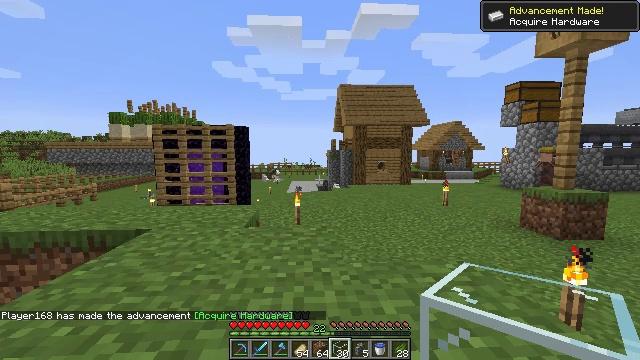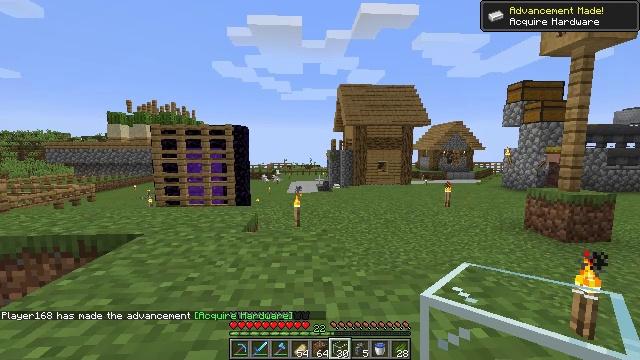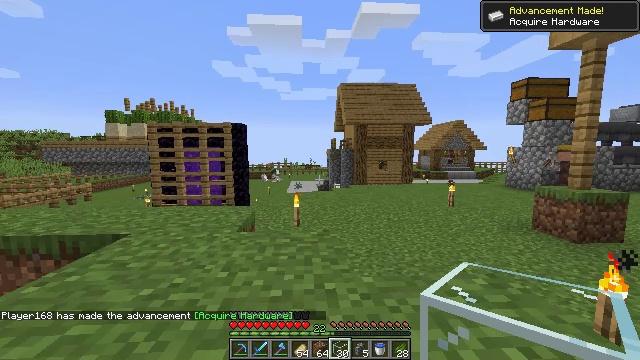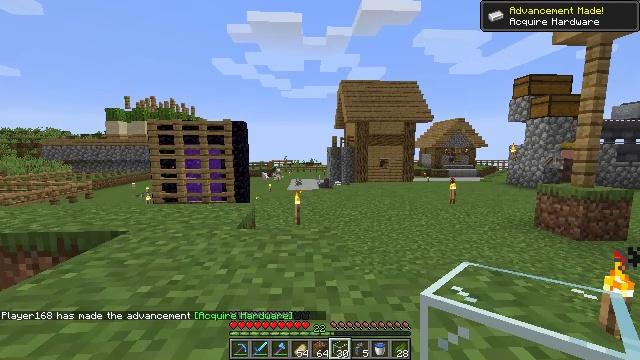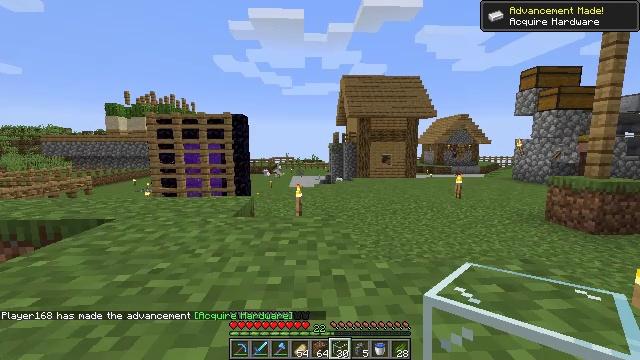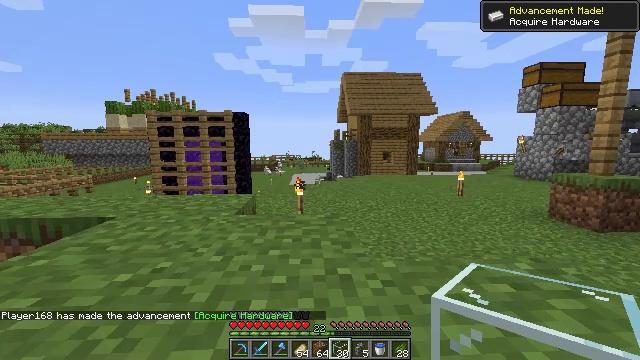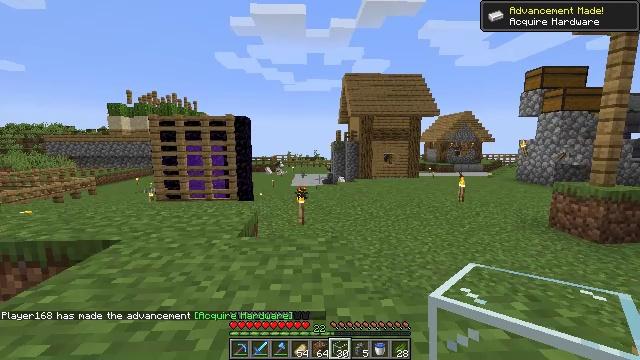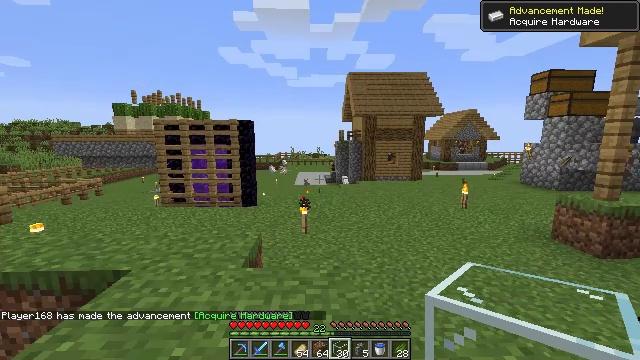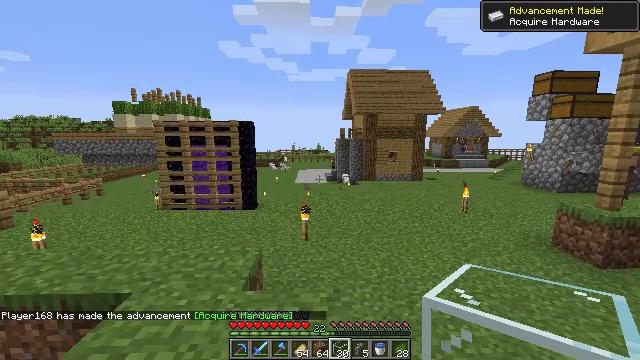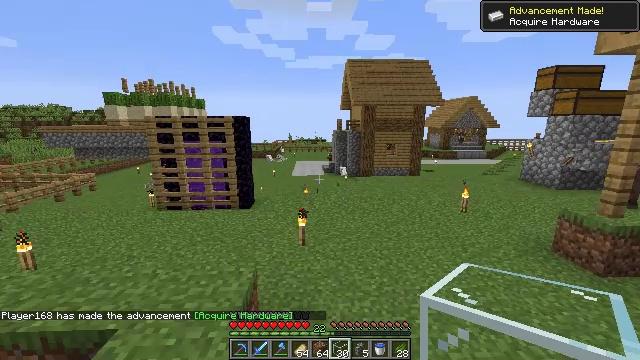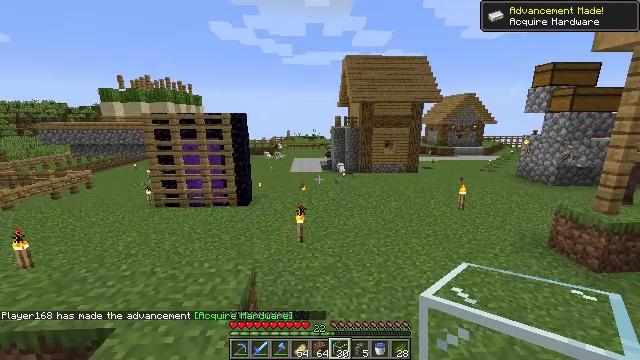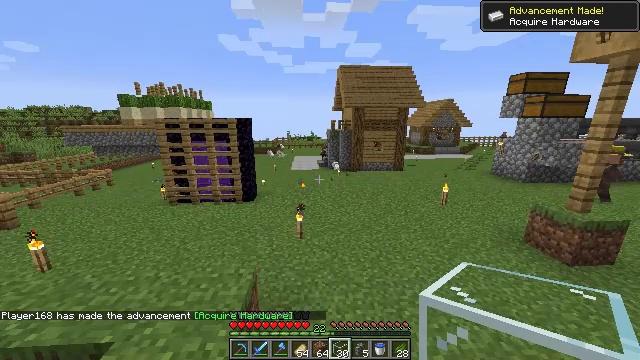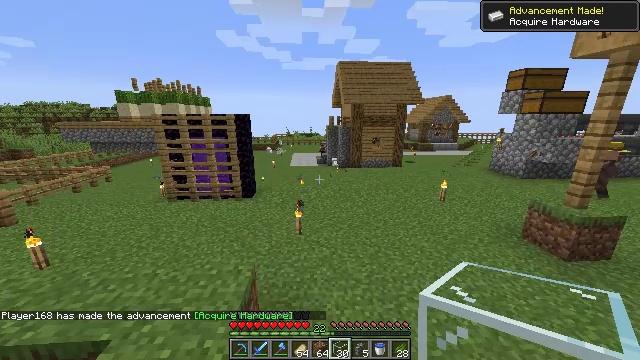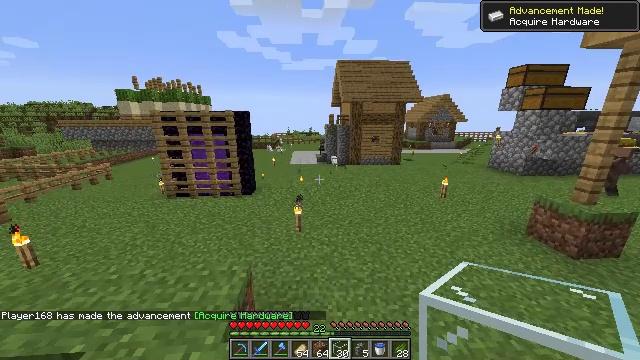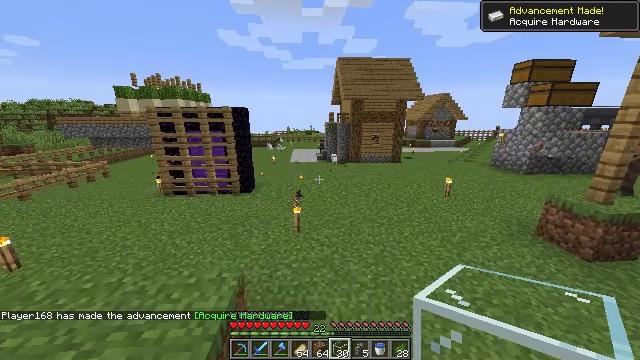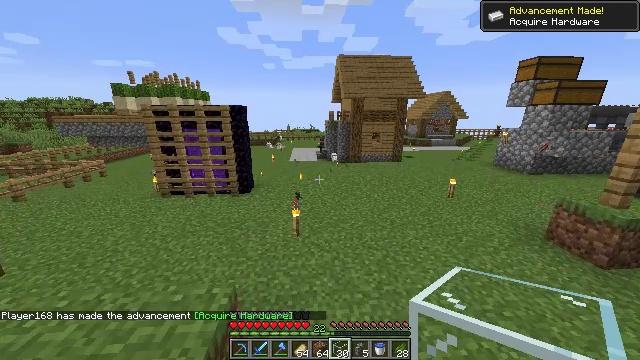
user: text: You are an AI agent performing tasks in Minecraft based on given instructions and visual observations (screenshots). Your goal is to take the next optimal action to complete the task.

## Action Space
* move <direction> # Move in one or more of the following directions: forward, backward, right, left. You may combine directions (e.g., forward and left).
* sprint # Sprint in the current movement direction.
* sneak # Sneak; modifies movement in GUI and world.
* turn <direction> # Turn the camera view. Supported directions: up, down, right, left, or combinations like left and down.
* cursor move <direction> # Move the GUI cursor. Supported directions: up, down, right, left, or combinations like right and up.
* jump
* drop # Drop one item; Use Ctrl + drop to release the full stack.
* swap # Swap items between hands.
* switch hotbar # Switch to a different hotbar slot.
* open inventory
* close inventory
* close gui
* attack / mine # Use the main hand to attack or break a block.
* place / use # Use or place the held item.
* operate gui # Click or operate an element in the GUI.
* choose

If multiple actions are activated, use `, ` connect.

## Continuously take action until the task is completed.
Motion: motion action
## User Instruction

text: Put necessary items in the crafting grid to craft an emerald.
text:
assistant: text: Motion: move forward, jump
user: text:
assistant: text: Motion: move forward, jump
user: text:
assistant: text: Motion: move forward, jump
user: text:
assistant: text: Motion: move forward, jump
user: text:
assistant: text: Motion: move forward, sprint, jump
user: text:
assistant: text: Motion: move forward, sprint, jump
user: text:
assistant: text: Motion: move forward, sprint, turn down, jump
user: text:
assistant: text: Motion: move forward, sprint, turn down, jump
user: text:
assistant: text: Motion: move forward, sprint, turn down, jump
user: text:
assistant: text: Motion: move forward, jump
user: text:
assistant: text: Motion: move forward, turn down, jump
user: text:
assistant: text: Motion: move forward, jump
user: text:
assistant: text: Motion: move forward, jump
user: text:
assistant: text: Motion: move forward, jump
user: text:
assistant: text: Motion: move forward, jump
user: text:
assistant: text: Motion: move forward, sprint, jump
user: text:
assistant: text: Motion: move forward, sprint, jump
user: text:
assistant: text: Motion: move forward, sprint, jump
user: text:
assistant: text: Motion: move forward, sprint, jump
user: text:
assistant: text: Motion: move forward, sprint, jump
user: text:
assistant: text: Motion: move forward, jump
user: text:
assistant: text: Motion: move forward, jump
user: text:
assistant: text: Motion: move forward, jump
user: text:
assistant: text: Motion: move forward, jump
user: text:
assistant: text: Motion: move forward, jump
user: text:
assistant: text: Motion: move forward, jump
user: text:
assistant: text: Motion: move forward, jump
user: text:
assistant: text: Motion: move forward, sprint, jump
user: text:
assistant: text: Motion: move forward, sprint, jump
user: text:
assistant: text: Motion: move forward, sprint, jump